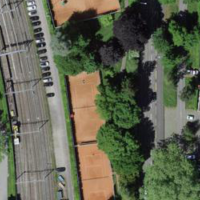
EUNIS habitat code: 53
Species observed at this site:
Chelidonium majus
Linaria vulgaris
Medicago lupulina
Chorthippus biguttulus